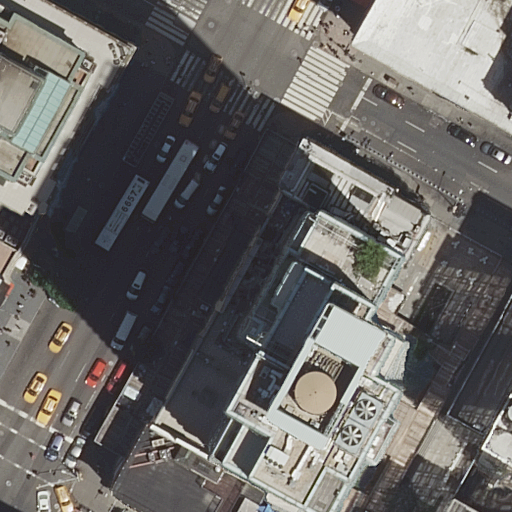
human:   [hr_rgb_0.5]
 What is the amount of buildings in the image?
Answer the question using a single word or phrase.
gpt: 8

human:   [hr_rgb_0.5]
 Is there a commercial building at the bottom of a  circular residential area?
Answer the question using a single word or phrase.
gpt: no

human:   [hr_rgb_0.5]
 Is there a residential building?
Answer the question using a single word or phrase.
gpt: yes

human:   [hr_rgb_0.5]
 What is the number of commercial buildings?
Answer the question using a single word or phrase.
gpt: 0

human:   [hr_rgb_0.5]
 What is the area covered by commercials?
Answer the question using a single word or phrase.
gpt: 3119m2

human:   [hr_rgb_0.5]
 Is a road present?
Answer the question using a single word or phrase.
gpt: yes

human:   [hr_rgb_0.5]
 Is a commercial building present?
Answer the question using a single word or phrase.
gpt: no

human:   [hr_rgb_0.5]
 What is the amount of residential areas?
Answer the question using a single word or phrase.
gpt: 1

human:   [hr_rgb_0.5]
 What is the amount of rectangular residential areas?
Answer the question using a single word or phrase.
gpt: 1

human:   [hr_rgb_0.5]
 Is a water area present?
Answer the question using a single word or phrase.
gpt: no

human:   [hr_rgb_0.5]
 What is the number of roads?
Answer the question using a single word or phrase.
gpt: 7

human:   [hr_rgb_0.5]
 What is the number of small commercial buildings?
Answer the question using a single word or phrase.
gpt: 0

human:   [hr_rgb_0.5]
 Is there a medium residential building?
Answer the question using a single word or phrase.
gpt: yes

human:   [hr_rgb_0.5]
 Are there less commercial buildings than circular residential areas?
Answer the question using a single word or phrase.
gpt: no

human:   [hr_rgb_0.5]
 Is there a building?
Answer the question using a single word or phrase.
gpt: yes

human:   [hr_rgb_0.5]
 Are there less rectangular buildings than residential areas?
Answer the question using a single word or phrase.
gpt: no

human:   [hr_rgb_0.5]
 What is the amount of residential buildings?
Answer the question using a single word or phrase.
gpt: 8

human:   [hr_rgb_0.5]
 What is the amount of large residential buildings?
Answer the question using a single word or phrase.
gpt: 2

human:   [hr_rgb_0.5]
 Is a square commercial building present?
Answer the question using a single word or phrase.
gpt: no

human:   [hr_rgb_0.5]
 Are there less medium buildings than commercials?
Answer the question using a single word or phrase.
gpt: no

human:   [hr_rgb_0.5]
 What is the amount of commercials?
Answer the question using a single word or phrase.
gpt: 1

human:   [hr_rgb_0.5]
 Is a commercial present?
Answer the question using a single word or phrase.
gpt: yes

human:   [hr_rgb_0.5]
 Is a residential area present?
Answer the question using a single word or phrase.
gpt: yes

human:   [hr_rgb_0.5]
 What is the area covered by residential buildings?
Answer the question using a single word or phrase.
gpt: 3025m2

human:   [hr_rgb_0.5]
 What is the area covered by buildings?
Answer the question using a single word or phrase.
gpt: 3025m2

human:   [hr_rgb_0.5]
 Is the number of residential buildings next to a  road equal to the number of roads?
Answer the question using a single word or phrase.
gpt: no

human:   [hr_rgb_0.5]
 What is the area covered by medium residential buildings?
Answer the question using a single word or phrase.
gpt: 770m2

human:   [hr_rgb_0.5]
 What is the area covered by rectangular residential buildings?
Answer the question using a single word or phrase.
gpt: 1053m2

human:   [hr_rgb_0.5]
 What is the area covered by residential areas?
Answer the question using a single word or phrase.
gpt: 2876m2

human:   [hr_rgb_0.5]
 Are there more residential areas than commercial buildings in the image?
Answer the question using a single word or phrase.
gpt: yes

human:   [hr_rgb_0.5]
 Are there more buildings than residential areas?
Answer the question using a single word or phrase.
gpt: yes

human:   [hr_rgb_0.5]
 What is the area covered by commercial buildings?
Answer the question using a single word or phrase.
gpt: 0m2

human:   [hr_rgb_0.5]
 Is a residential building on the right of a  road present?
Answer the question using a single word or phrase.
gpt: yes

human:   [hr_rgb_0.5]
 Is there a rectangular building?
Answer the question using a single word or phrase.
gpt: yes

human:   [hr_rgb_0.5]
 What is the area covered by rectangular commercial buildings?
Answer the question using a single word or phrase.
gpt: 0m2

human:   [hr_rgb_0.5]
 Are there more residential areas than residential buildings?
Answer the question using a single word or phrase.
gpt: no

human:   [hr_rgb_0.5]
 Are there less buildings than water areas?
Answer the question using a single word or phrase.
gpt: no

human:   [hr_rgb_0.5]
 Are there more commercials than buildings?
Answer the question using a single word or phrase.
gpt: no

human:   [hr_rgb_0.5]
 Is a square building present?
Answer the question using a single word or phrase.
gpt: no

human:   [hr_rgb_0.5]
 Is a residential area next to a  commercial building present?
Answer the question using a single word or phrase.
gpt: no

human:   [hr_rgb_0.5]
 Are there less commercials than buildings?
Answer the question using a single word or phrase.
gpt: yes

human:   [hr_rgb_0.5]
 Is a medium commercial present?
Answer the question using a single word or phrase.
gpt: no

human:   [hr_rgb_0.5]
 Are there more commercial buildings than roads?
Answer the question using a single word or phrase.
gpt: no

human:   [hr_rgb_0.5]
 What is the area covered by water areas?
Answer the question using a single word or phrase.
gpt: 0m2

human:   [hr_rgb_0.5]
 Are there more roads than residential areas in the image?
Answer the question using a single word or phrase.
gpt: yes

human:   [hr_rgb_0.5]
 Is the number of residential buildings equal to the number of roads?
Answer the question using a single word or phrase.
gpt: no

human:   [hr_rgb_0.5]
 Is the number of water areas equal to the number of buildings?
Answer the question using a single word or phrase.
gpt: no

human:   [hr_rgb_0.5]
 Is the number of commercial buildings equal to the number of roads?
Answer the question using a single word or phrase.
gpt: no

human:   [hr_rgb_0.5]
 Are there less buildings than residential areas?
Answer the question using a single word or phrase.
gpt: no

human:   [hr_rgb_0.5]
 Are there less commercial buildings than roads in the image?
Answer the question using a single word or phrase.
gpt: yes

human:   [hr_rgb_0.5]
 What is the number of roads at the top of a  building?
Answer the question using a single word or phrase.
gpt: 7

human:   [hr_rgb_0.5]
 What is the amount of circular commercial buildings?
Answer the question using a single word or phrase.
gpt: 0

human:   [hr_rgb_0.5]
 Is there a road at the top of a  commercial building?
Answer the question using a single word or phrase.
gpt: no

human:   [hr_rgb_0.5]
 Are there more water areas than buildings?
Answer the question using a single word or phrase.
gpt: no

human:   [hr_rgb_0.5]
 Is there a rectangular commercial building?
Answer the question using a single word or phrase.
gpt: no

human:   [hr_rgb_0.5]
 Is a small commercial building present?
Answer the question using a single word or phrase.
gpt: no

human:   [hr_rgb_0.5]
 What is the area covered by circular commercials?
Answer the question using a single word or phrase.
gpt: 0m2

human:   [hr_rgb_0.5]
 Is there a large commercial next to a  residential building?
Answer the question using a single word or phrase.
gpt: yes

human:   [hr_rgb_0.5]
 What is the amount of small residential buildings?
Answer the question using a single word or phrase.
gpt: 3

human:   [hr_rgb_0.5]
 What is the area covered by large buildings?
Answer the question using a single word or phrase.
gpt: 2222m2

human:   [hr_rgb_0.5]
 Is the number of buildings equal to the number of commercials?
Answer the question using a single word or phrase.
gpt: no

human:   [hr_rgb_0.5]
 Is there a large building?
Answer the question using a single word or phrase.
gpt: yes

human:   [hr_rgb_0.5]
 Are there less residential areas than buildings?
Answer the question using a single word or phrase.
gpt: yes

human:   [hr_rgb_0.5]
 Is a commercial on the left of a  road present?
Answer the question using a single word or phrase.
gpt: yes